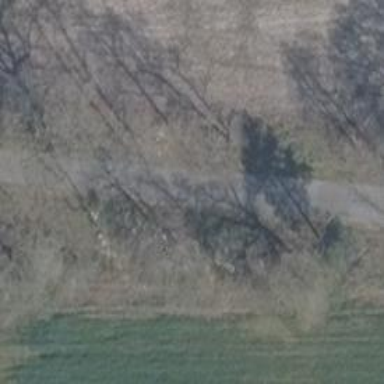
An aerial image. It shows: Row of trees in natural setting.